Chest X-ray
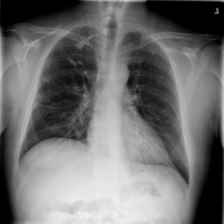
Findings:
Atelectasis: negative
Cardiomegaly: negative
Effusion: positive
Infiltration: positive
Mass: negative
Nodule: negative
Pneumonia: negative
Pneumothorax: negative
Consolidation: negative
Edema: negative
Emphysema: negative
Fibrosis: negative
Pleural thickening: negative
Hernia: negative